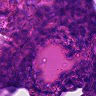
Metastatic tissue present: no